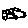
Label: car